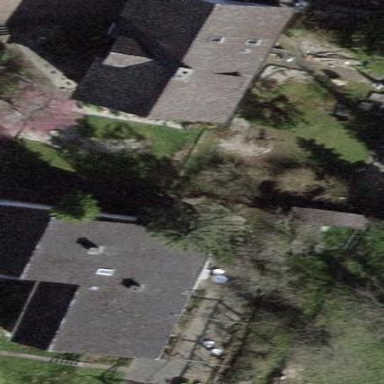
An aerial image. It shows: Building with tile roof.